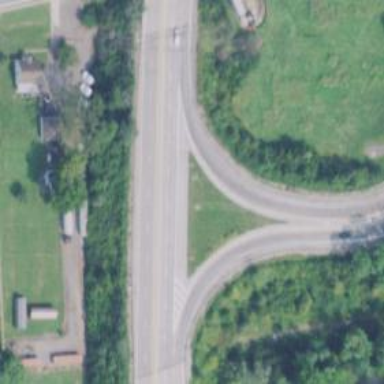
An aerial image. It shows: Trunk link highway.